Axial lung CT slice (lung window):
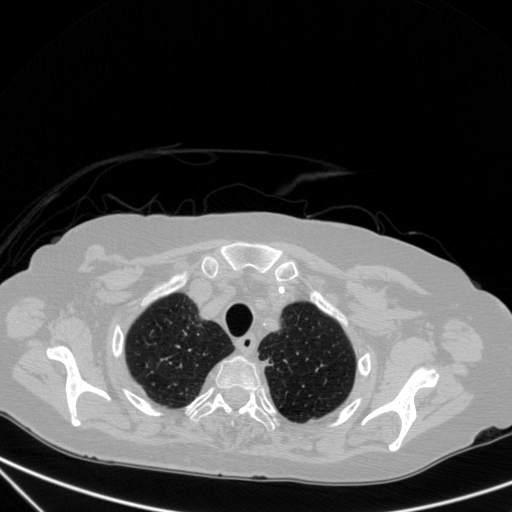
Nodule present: no